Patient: sex M, age 75
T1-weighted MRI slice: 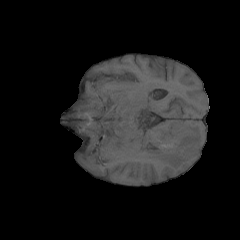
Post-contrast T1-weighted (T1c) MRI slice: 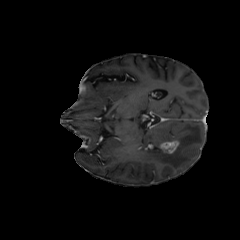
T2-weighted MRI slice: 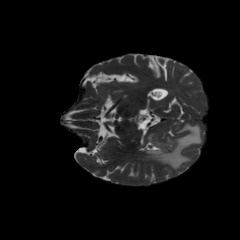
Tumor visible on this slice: yes
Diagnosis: Glioblastoma, IDH-wildtype
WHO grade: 4